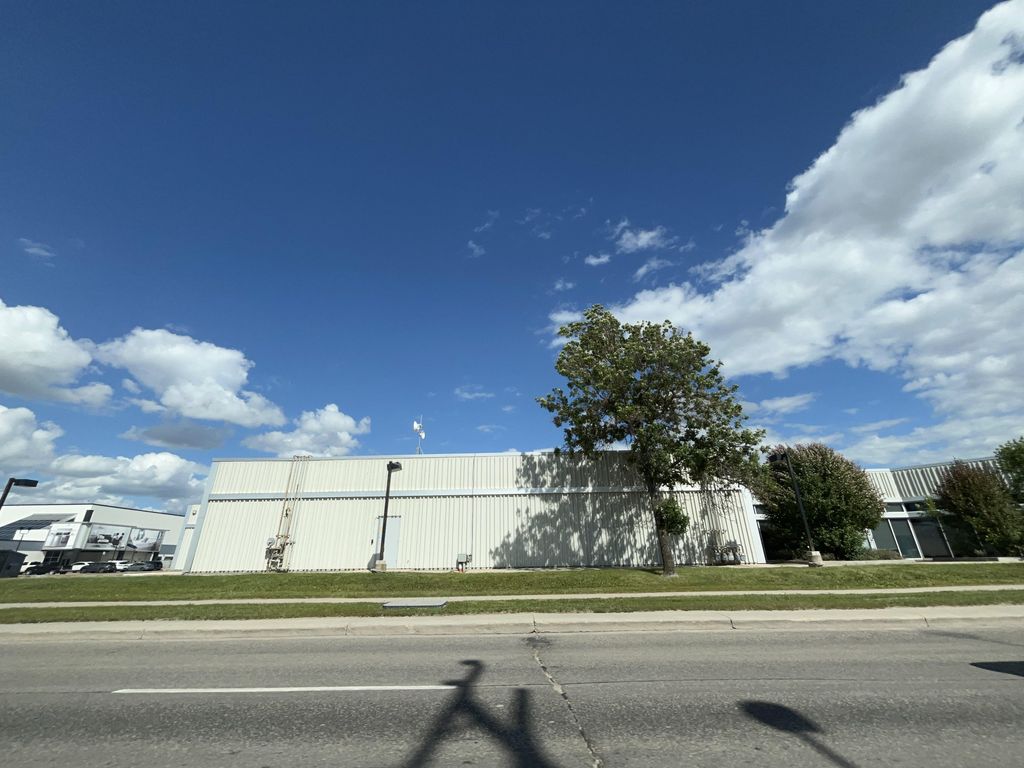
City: winnipeg